Field crop: maize
Growth stage: 1
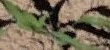
Species: maize